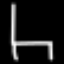
Label: chair